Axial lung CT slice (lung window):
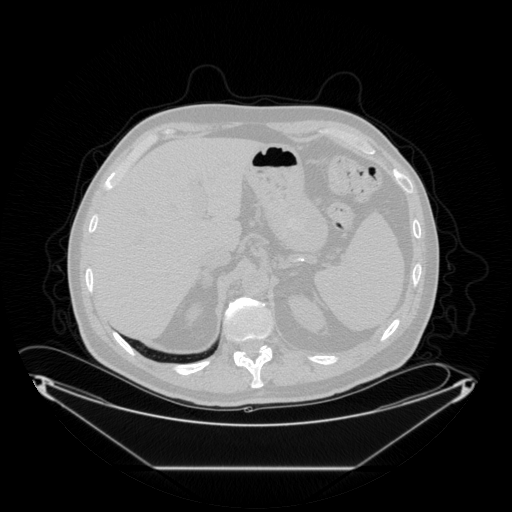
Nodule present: no